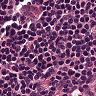
Metastatic tissue present: no